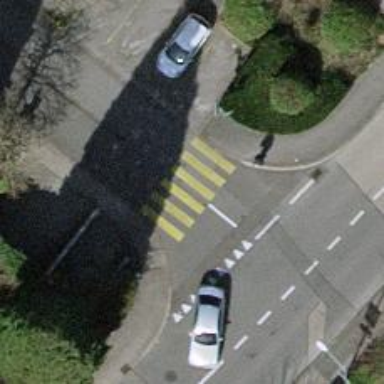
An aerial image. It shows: Uncontrolled crossing on the road.